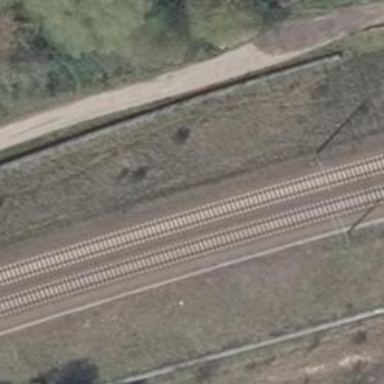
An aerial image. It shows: Rail on embankment with electrified contact lines.